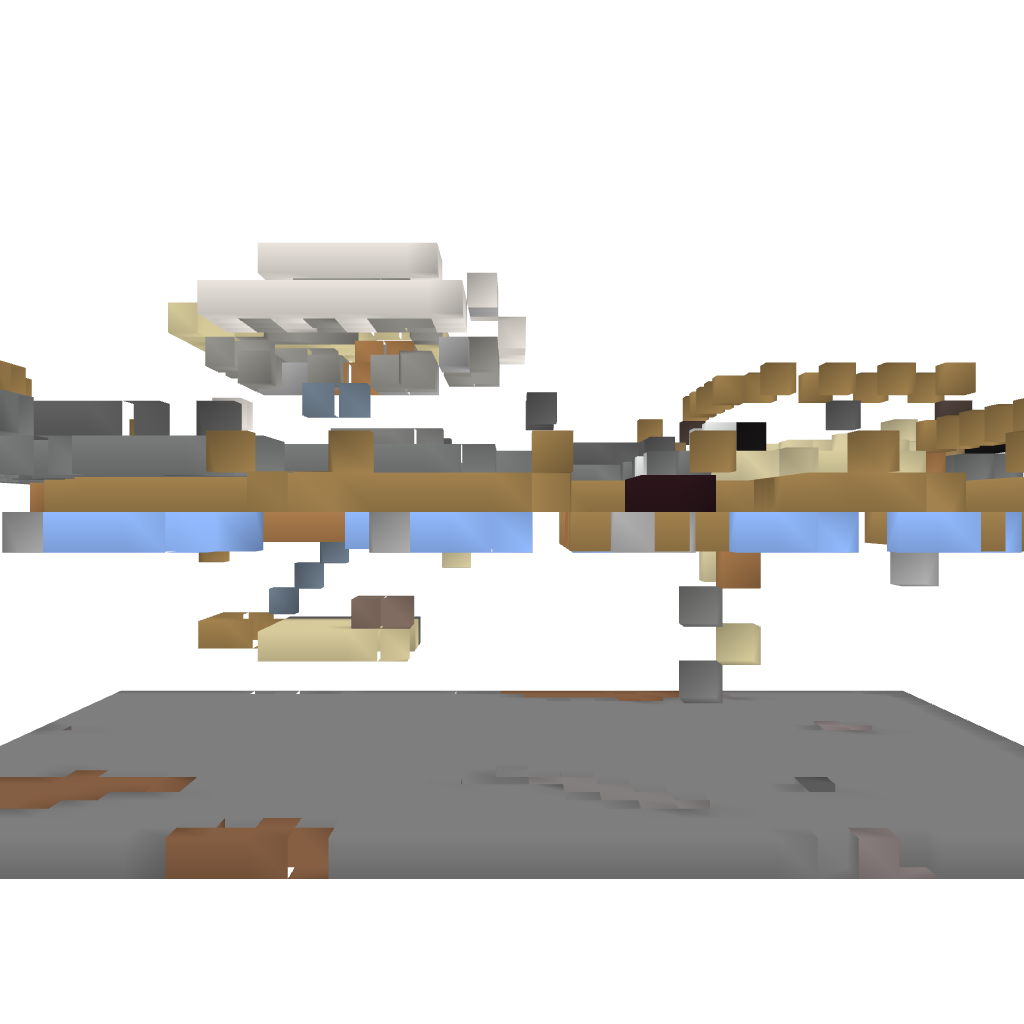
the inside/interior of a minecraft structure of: small beach house